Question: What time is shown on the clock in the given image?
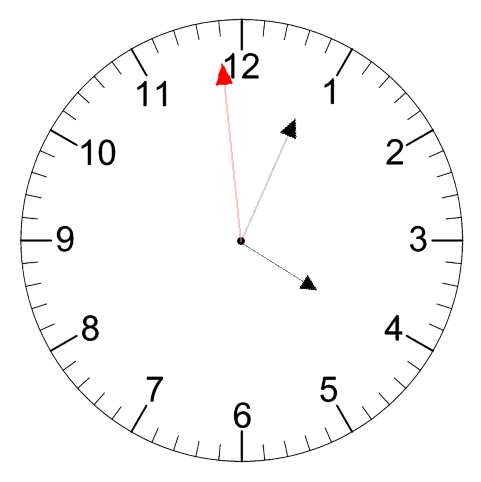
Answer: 04:03:59